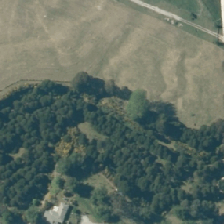
Land cover: deciduous_hardwood